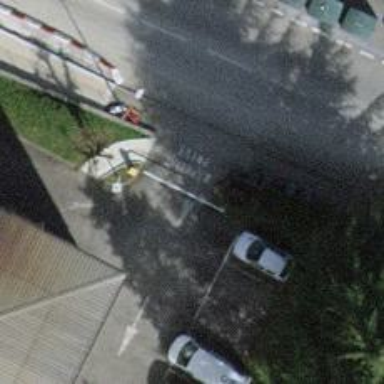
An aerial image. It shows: Lift gate barrier.